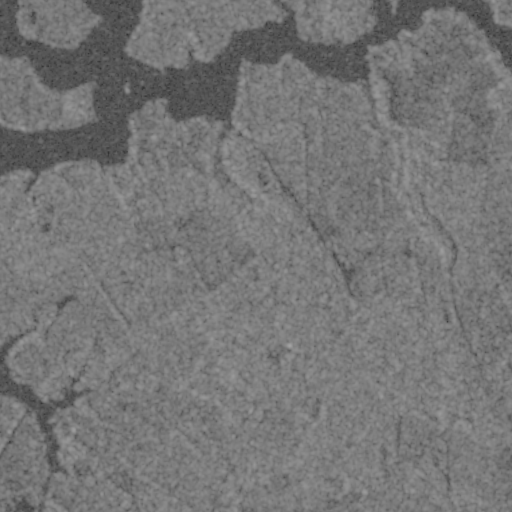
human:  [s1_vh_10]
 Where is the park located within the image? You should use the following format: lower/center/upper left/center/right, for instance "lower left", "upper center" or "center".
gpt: The park is located in the lower left of the image.
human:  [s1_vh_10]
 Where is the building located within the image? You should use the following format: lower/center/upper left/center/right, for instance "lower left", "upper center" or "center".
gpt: The building is located in the lower left of the image.
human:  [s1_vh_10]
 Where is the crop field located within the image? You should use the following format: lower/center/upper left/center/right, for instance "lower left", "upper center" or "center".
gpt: There is no crop field in the image.

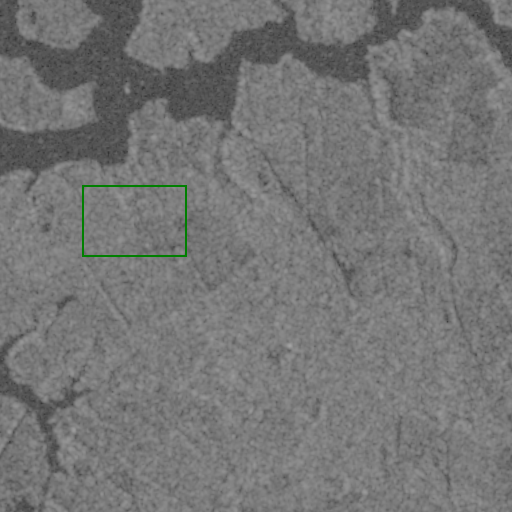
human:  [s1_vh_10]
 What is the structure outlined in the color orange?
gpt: There is no orange outline.
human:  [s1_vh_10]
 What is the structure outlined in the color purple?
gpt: There is no structure outlined in purple.